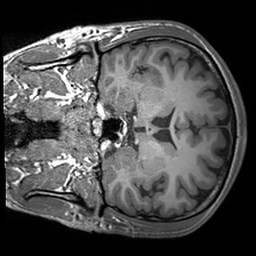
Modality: T1w
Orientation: coronal
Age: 24
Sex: male
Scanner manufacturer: siemens
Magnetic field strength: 3 T
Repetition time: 1.6 s
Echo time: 0.00236 s